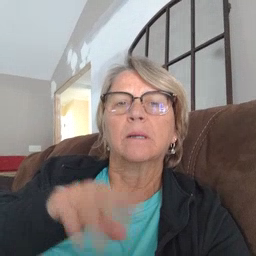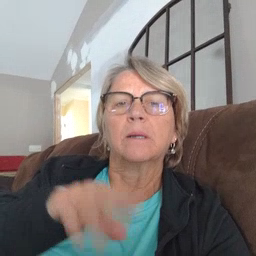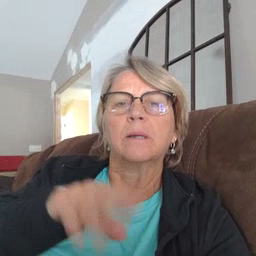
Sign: carrot